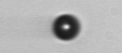
Label: bead